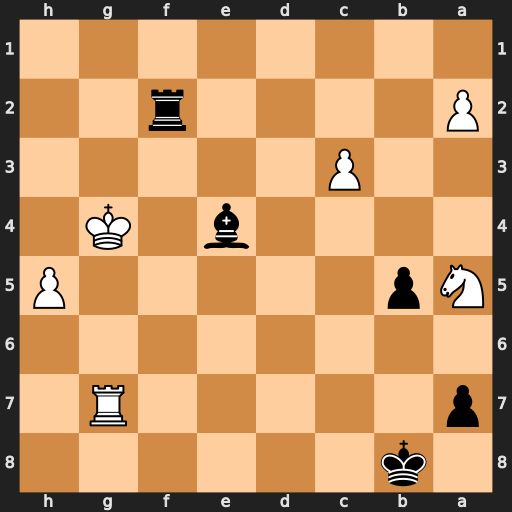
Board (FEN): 1k6/p5R1/8/Np5P/4b1K1/2P5/P4r2/8
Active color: b
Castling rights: -
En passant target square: -
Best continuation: Rg2+ Kf4 Rxg7